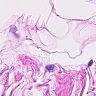
Metastatic tissue present: no